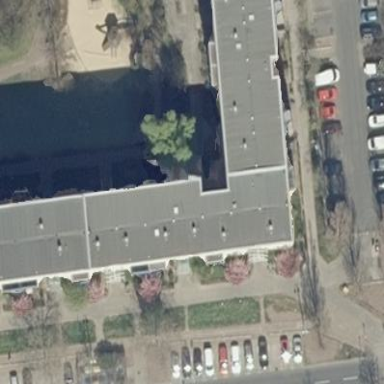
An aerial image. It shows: Apartment building with flat roof.